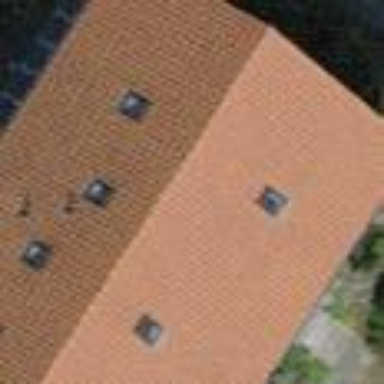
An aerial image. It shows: Building with tile roof.